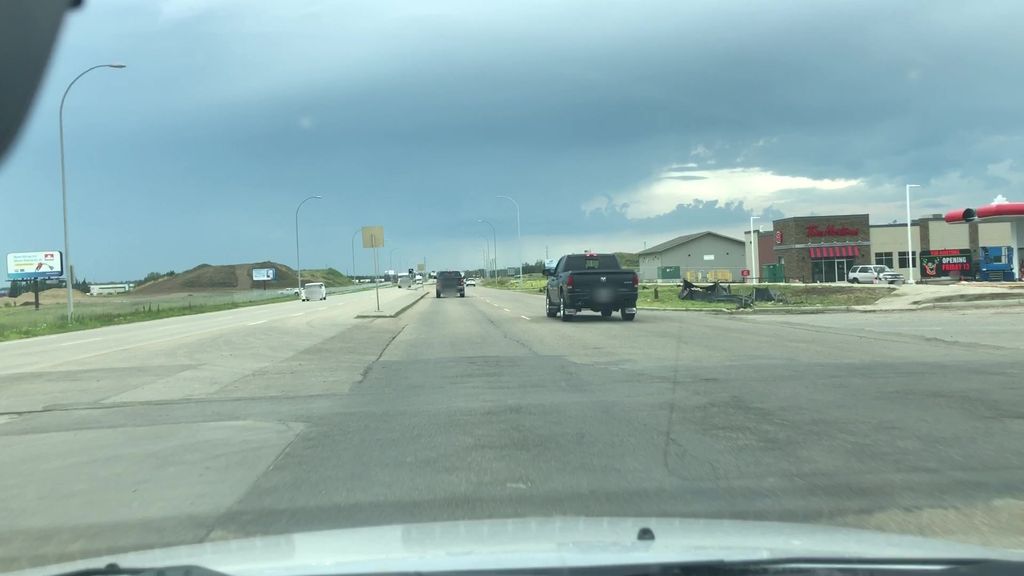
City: edmonton